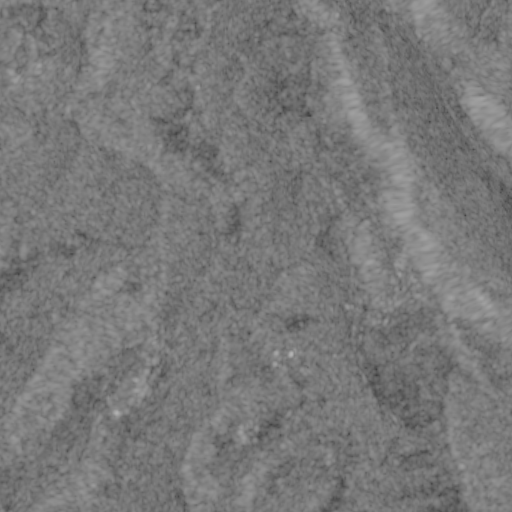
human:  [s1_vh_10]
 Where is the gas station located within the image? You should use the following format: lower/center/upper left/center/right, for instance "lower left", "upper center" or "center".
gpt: The gas station is located in the lower right of the image.
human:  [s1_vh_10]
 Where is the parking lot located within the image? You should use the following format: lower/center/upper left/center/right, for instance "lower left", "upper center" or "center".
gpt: The parking lot is located in the center right of the image.
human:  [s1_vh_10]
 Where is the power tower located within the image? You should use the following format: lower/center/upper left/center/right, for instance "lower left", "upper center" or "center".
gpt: The power tower is located in the lower right of the image.
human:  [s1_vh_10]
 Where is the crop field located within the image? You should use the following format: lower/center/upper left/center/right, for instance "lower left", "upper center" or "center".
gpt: There is no crop field in the image.

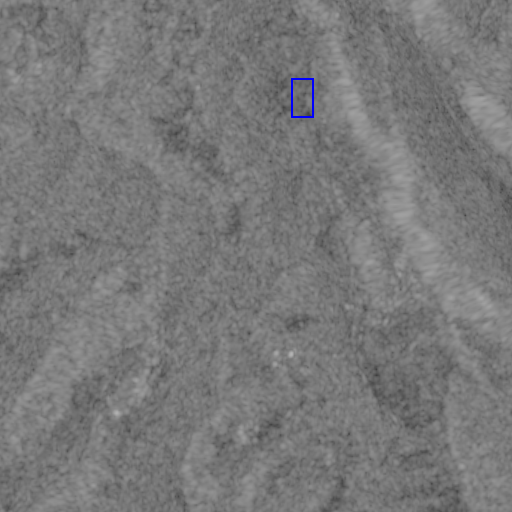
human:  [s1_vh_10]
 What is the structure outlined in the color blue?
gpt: The structure outlined in blue is a crop field.
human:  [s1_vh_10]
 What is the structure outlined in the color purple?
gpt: There is no purple outline.